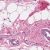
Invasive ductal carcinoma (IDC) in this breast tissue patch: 0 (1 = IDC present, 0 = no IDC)